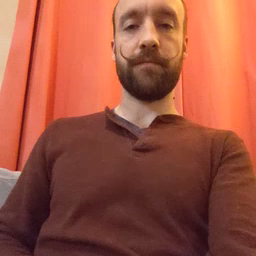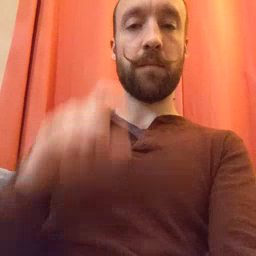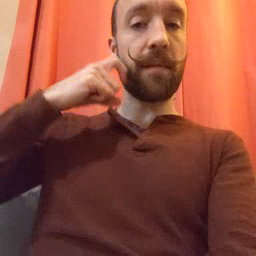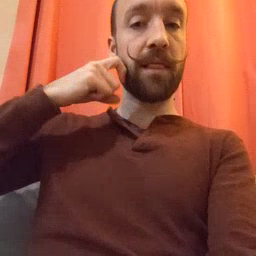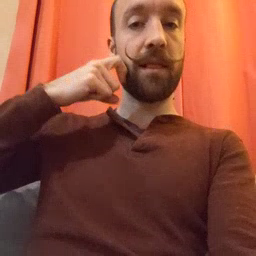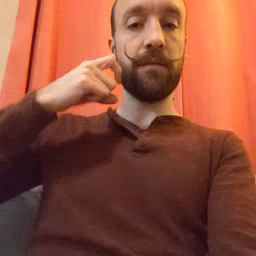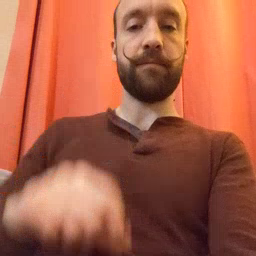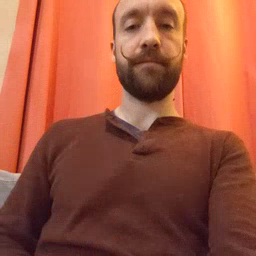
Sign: apple